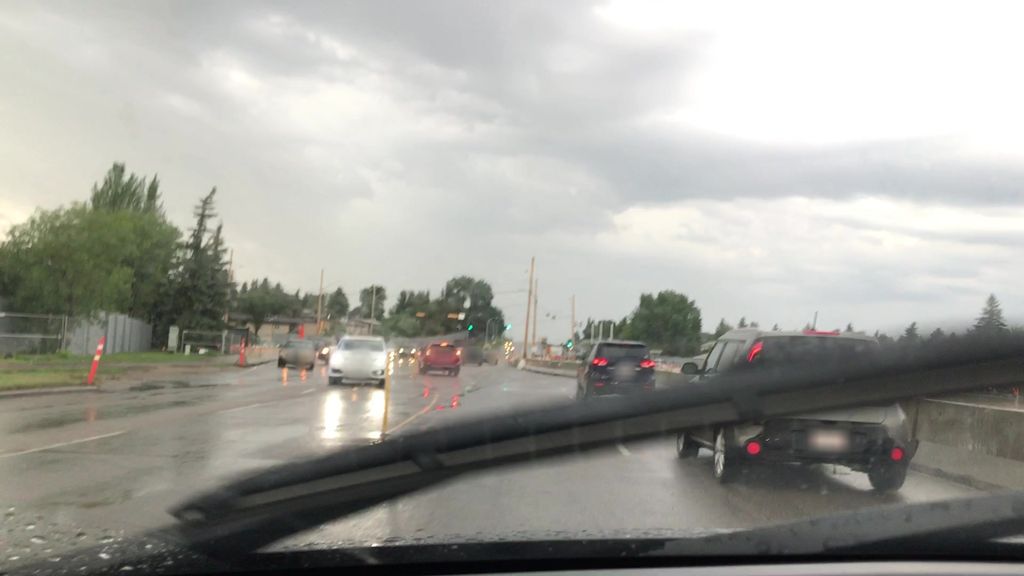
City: edmonton